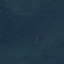
Land use / land cover: Forest